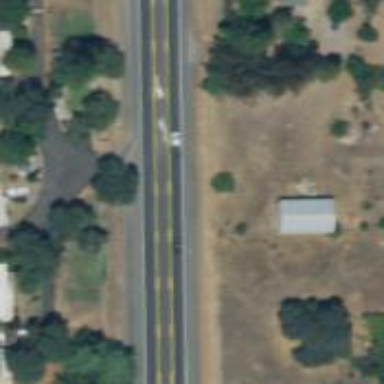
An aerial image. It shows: Asphalt road classified as trunk highway.